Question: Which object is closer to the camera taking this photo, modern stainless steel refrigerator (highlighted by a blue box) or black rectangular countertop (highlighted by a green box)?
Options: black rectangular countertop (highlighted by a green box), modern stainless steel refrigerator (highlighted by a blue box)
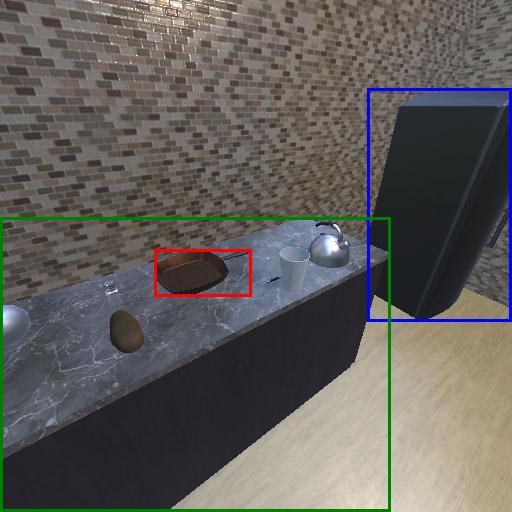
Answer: black rectangular countertop (highlighted by a green box)